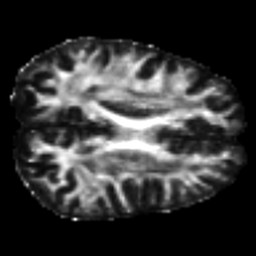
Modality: FA
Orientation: axial
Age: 25
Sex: male
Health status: ill
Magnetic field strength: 3 T
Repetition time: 9 s
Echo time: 0.093 s